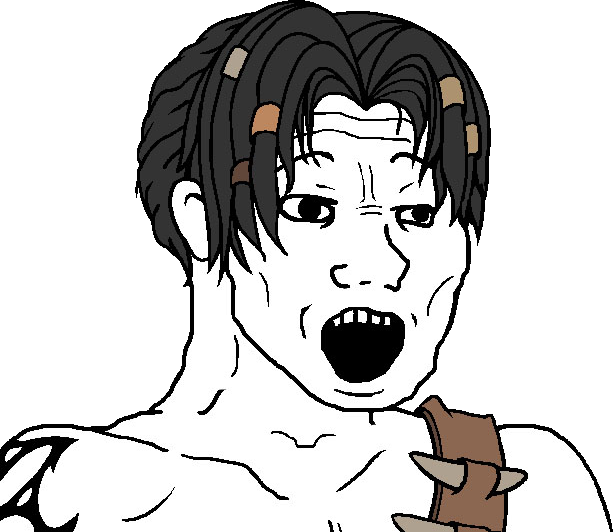
Label: 5_Soyjak